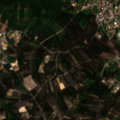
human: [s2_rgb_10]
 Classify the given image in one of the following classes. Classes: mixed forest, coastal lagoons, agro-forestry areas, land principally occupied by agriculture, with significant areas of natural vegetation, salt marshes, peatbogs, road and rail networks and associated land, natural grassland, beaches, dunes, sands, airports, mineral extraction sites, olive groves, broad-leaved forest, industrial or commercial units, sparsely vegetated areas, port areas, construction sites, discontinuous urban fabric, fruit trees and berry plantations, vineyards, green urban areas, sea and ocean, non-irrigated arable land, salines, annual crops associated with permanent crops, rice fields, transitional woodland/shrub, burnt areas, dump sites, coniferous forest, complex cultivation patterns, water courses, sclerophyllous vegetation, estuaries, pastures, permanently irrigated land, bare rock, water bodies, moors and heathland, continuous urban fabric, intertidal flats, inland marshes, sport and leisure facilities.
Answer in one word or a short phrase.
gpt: discontinuous urban fabric, complex cultivation patterns, coniferous forest, mixed forest, transitional woodland/shrub